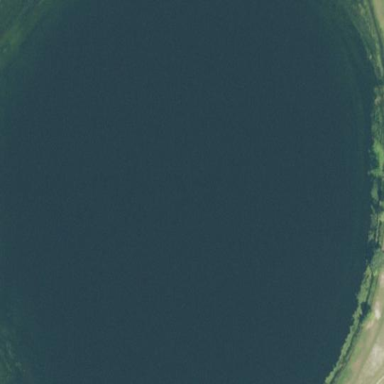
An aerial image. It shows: Beautiful lake surrounded by nature.